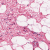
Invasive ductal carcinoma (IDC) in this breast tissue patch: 0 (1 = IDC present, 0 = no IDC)